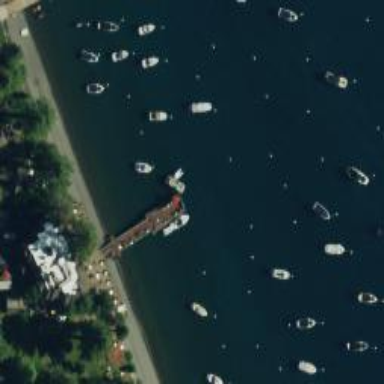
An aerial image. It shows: Man-made pier.